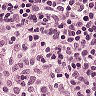
Metastatic tissue present: no